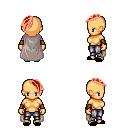
a pixel art fantasy rpg character, female body template, human, tanned skin, gray cape, metal pants, red long mohawk hairstyle, cloth bracers, black slippers, four views (front, back, left, right), 2x2 character sprite sheet, small pixel art, hard edges, no anti-aliasing